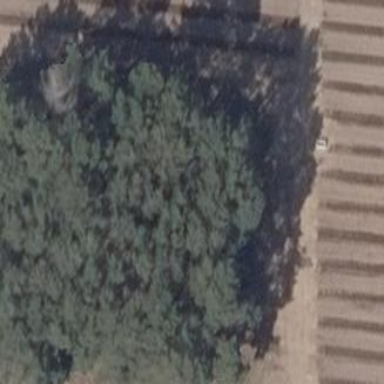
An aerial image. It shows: Forest with mix of broadleaved trees.